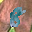
Label: 8